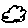
Label: cloud